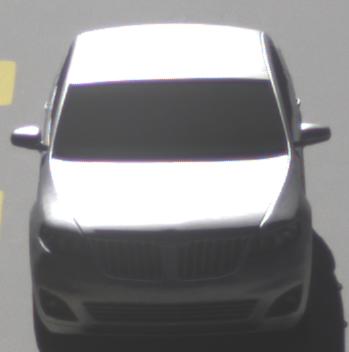
Make: Lincoln
Model: MKS
Detailed model: -
Model produced from: 2008
Model produced until: 2011
Doors: 4
Color: white
Road condition: dry road
Daytime: morning or afternoon
Contrast: high contrast